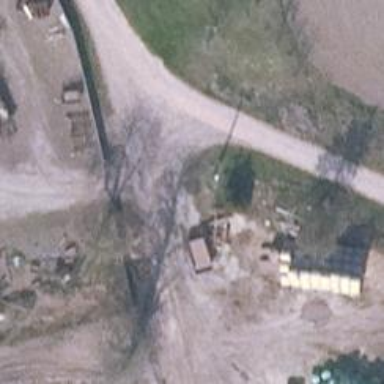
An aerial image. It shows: Wayside cross with historic significance.